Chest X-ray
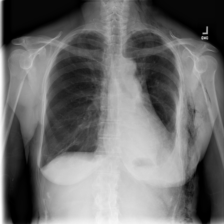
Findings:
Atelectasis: positive
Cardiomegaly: negative
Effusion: negative
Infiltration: negative
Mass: negative
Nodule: negative
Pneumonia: negative
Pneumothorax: positive
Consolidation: negative
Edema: negative
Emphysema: positive
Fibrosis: negative
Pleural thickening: negative
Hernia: negative